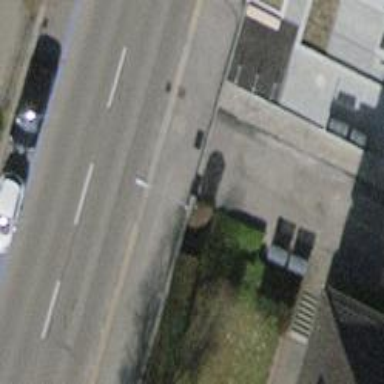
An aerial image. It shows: Unmarked crossing with traffic calming table.